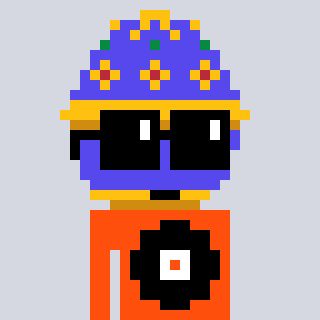
a pixel art character with square black sunglasses, a faberge-shaped head and a orange-colored body on a cool background